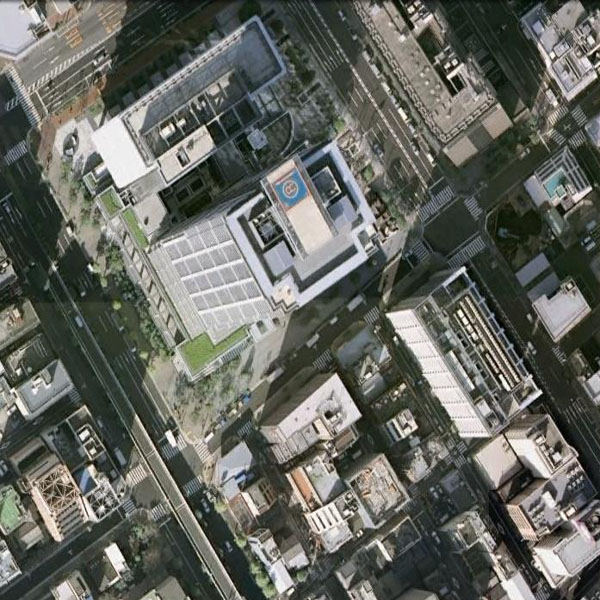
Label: Commercial